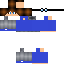
A male human skin with medium skin, wearing brown long hair dressed in a blue hoodie and gray pants, featuring a closed mouth.